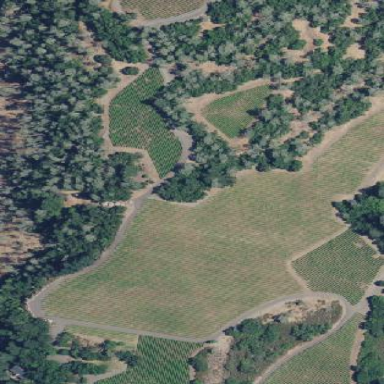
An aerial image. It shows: Vineyard with wine grapes as the main crop.